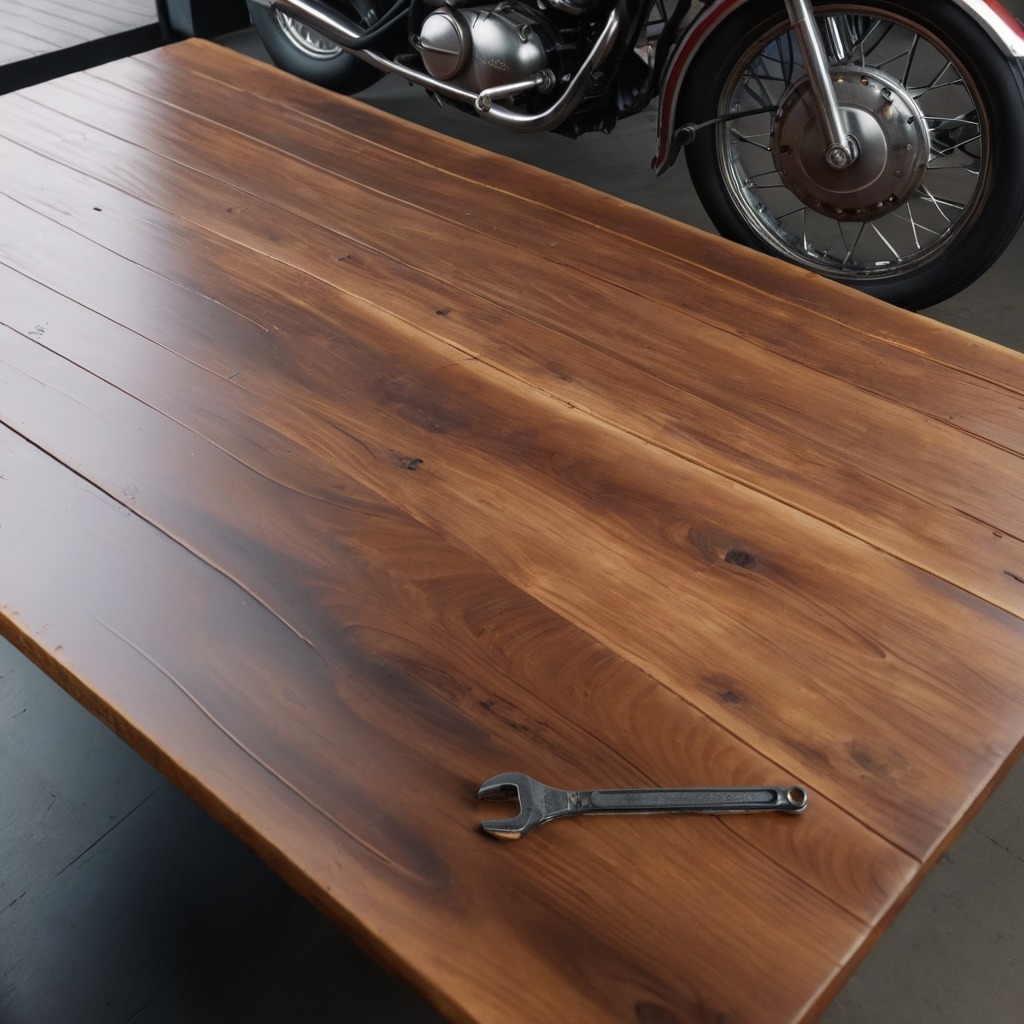
An wrench is lying on the oil-spilled wooden table in a vintage motorcycle garage.